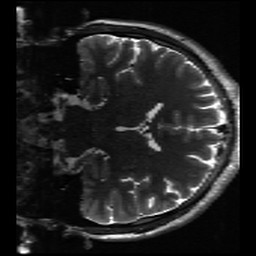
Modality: inplaneT2
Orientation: coronal